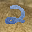
Label: 2